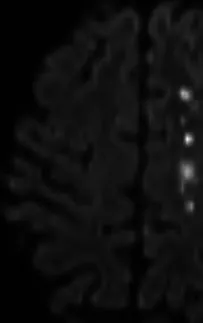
Preoperative MRI brain without contrast, DWI.
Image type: radiology (mri)